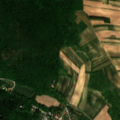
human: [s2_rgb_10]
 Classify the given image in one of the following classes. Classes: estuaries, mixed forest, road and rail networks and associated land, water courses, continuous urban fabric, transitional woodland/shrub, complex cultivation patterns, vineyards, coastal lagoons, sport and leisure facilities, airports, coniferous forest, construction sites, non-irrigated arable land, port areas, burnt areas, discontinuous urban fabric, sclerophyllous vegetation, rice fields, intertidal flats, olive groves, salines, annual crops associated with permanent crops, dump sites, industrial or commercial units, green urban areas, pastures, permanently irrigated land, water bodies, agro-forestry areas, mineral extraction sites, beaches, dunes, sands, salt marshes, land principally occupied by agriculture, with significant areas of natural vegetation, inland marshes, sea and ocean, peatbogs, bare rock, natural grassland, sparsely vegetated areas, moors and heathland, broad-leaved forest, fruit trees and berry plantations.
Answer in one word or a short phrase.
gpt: discontinuous urban fabric, non-irrigated arable land, land principally occupied by agriculture, with significant areas of natural vegetation, broad-leaved forest, mixed forest